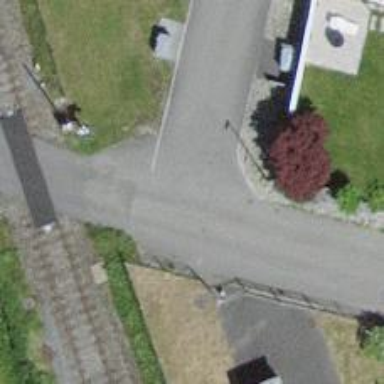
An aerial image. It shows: Residential road with opposite lane cycleway on the left side.